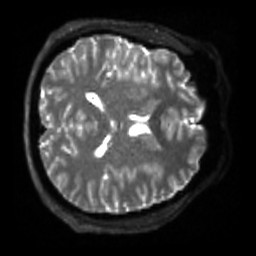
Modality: sbref
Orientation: axial
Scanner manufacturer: siemens
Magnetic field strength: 3 T
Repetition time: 4 s
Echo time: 0.0594 s